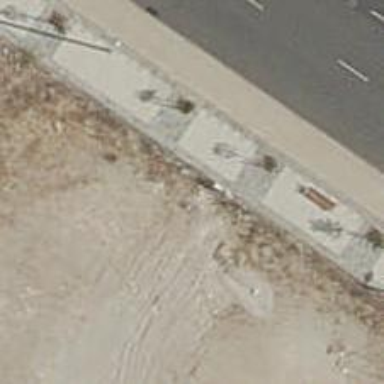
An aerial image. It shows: Pedestrian road.